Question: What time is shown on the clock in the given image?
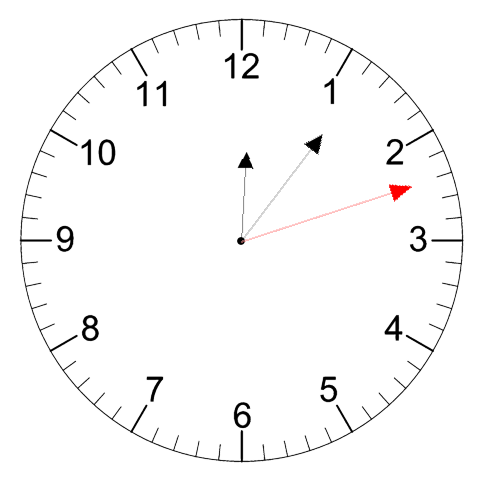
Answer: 12:06:12